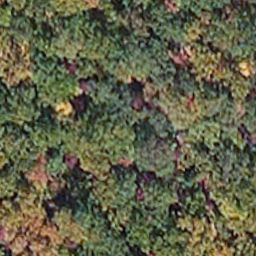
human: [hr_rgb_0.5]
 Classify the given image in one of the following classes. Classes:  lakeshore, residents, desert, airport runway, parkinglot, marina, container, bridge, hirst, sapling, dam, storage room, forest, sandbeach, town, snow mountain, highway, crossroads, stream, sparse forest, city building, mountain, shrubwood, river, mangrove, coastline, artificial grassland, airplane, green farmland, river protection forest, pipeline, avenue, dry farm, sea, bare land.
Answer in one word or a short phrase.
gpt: mangrove